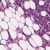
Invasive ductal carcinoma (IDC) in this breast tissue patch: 1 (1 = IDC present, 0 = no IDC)